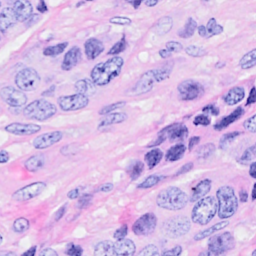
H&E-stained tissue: Breast